Interaction volume radius: 5 \u00c5
Interaction volume height: 15 \u00c5
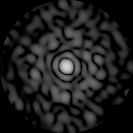
Disorder parameter: 0.8518